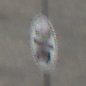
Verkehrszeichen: EndeMautpflicht
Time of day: SunriseSunset
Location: Outdoor (RoadRail)
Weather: PartlyCloudy
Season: NotSpecified
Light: Natural